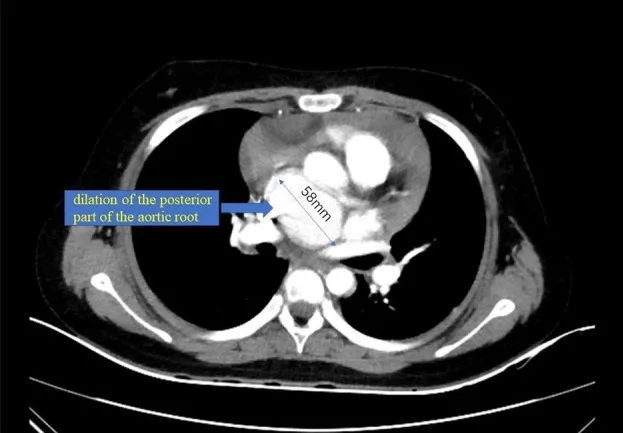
Computed tomography (CT).
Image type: radiology (ct)